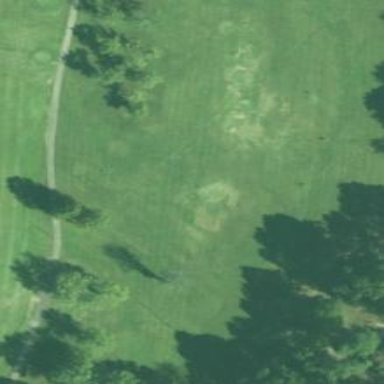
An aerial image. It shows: Grassy area used as driving range for golf.